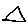
Label: triangle